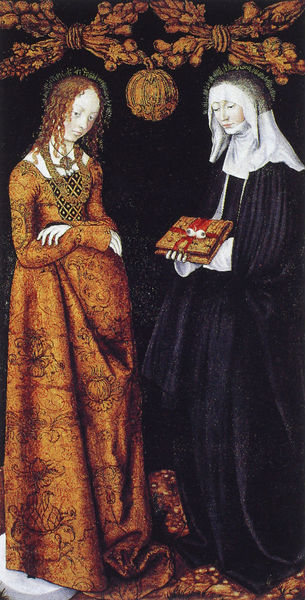
Titel: Hl. Christina und hl. Ottilia
Künstler: Lukas Cranach
Institution: London, National Gallery
Schlagwörter: blätter, gemälde, weiß, frauen, frau, kleid, orange, schwarz, zeichnung, blick, rot, malerei, arme, augen, bibel, blicke, falten, kleidung, stehen, hände, porträt, zweige, haare, locken, seide, engel, zwei, kette, kissen, ornamente, schwanger, halskette, buch, jungfrau, nonne, habit, schwester, brokat, heft, heiligenschein, altes testament, mittelalter, übergabe, heilige, ähren, schüchtern, maria, madonna, magdalena, verzierungen, verkündigung, michael, gabriel, gol, agathe, evanglien, gabrie, traditio